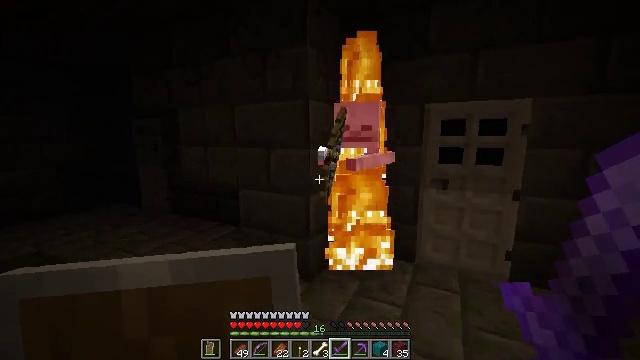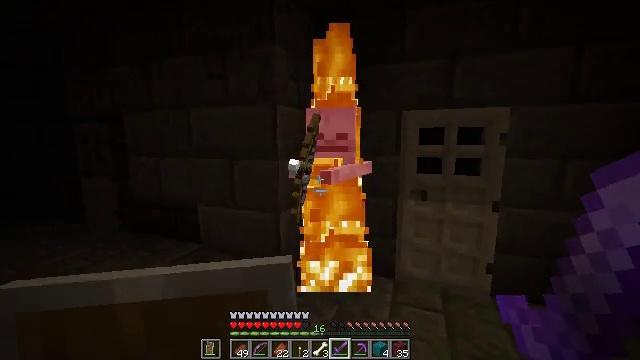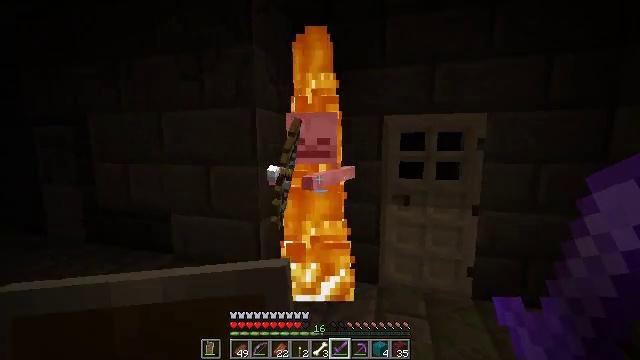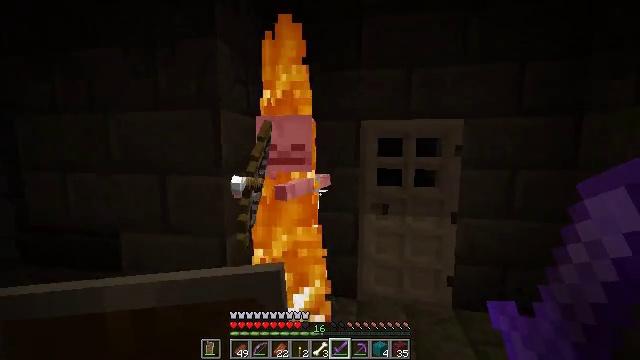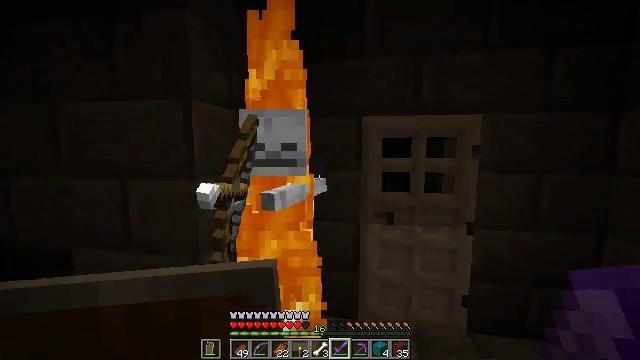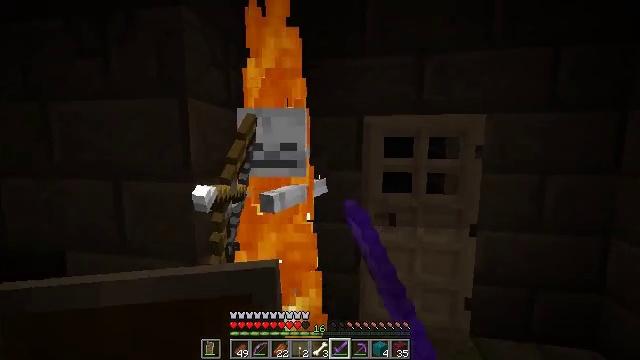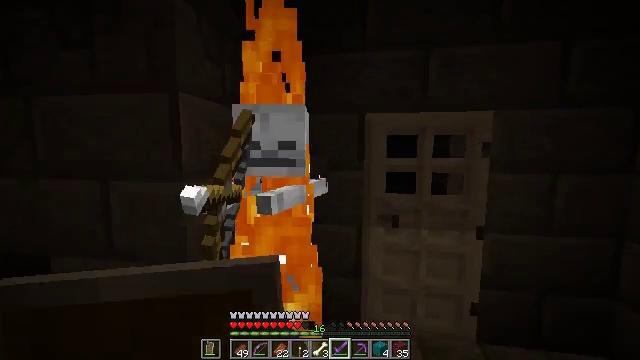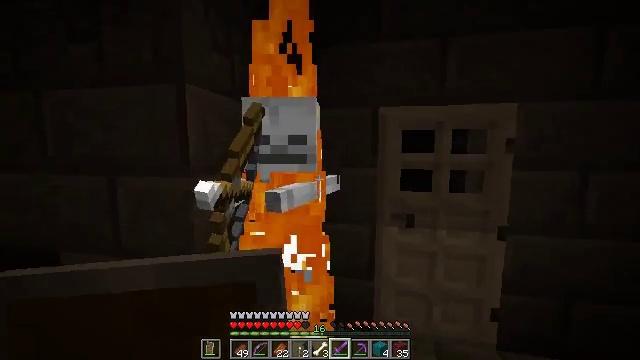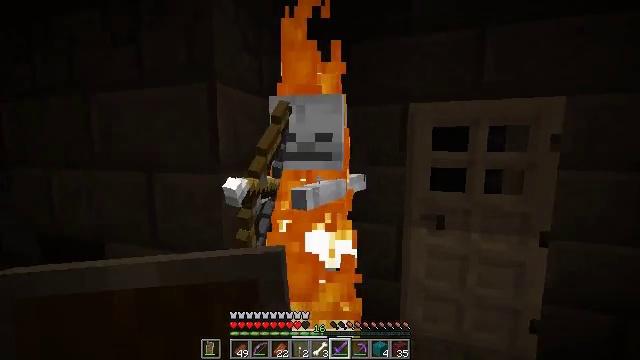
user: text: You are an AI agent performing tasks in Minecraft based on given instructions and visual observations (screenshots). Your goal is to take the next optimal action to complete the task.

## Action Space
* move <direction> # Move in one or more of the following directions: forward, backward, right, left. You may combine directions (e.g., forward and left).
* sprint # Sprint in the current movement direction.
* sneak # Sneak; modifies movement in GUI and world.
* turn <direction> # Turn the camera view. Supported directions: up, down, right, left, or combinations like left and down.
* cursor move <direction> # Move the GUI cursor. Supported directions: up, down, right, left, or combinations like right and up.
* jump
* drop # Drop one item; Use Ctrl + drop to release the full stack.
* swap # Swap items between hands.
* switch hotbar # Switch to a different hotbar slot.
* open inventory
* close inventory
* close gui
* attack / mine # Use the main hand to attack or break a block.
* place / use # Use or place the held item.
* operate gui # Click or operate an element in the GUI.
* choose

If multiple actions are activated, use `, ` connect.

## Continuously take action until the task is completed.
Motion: motion action
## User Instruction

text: Fight a skeleton.
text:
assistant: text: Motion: move forward, turn right and up
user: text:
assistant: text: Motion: move forward, turn right
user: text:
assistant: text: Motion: move forward, turn right and up
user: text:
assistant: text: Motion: move forward, attack / mine
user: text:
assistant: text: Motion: attack / mine
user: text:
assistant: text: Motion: attack / mine
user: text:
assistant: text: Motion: turn left, attack / mine
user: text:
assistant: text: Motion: turn left
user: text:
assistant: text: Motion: attack / mine